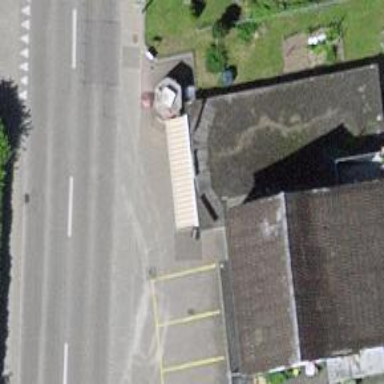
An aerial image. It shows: Bakery.